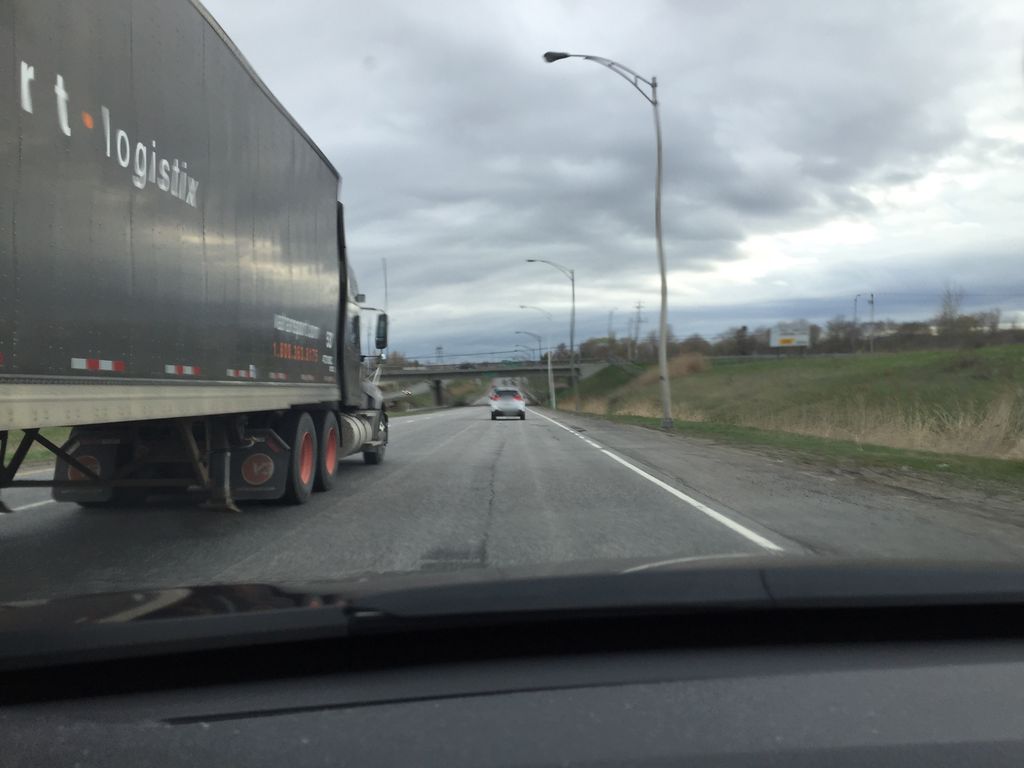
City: quebec_city